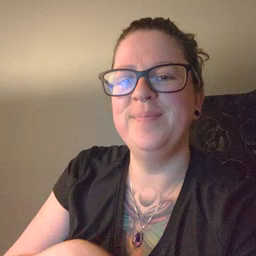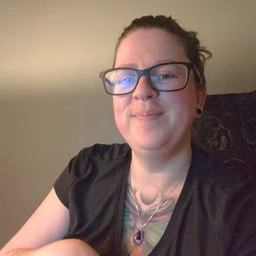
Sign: vacuum